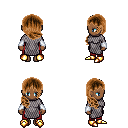
a pixel art fantasy rpg character, female body template, human, dark skin, chain mail, red pants, brown right-swept hairstyle, white cloth bracers, gold boots, four views (front, back, left, right), 2x2 character sprite sheet, small pixel art, hard edges, no anti-aliasing